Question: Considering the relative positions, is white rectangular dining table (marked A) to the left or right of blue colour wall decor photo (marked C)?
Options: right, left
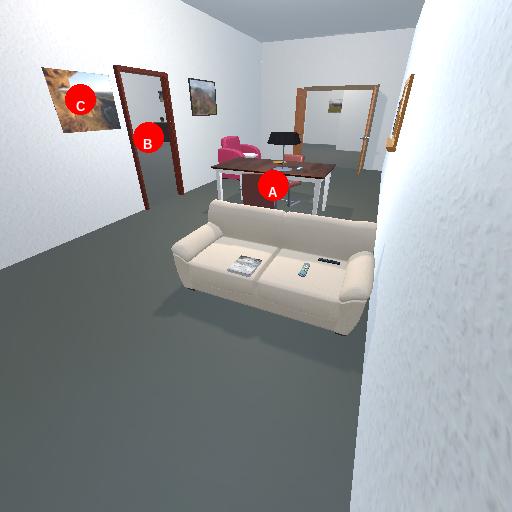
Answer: right